Field crop: tomato
Growth stage: 1
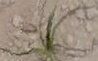
Species: cyperus